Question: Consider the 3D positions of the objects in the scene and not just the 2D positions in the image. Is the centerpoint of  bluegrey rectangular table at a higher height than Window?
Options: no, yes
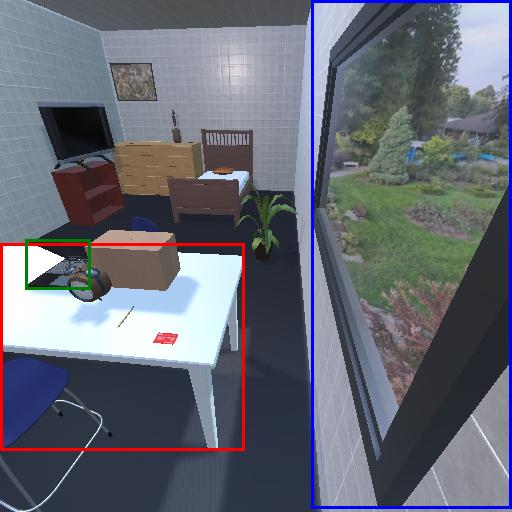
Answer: no